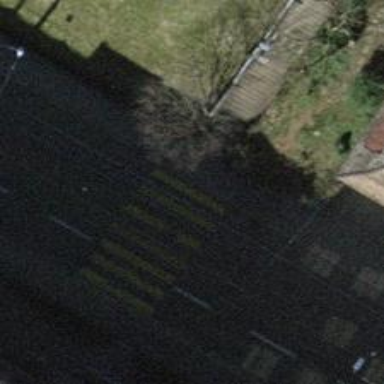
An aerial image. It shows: Kerb serving as barrier.